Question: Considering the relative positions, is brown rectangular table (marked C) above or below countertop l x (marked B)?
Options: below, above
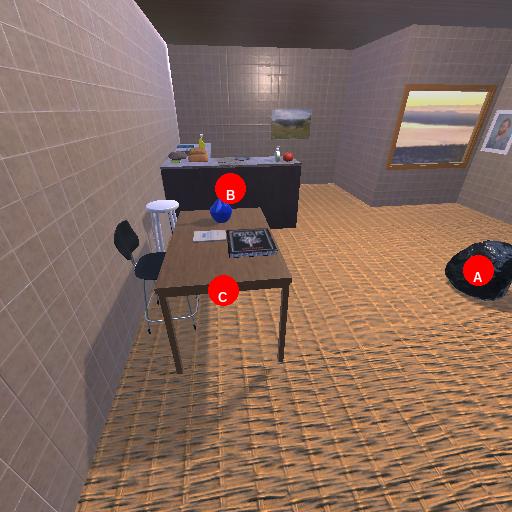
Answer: below